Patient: sex F, age 67
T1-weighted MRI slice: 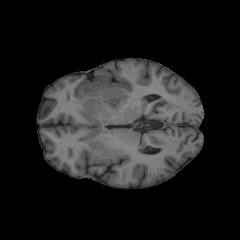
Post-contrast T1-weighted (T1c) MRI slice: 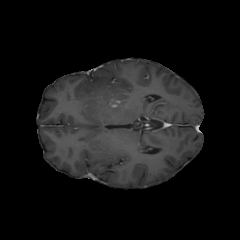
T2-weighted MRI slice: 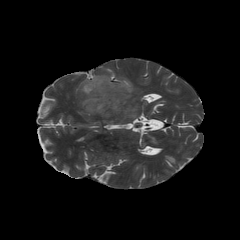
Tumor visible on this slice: yes
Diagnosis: Glioblastoma, IDH-wildtype
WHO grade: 4